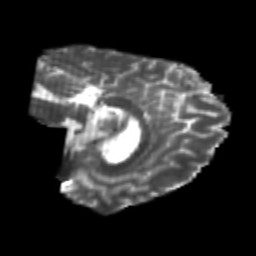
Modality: T2w
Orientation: sagittal
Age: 24
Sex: male
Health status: healthy
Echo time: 0.074 s